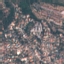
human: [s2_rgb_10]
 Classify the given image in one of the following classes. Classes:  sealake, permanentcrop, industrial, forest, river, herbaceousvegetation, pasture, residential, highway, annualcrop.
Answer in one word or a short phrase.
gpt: Residential